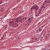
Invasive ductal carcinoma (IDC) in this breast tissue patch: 0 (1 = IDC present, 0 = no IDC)